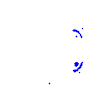
Particle: proton